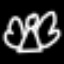
Label: angel